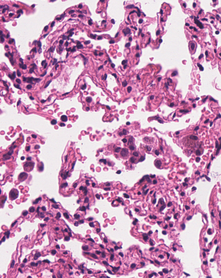
Tumor epithelial tissue: no
Tumor-associated stroma tissue: no
Normal tissue: yes